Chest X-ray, PA view. Patient: 51 years old, sex M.
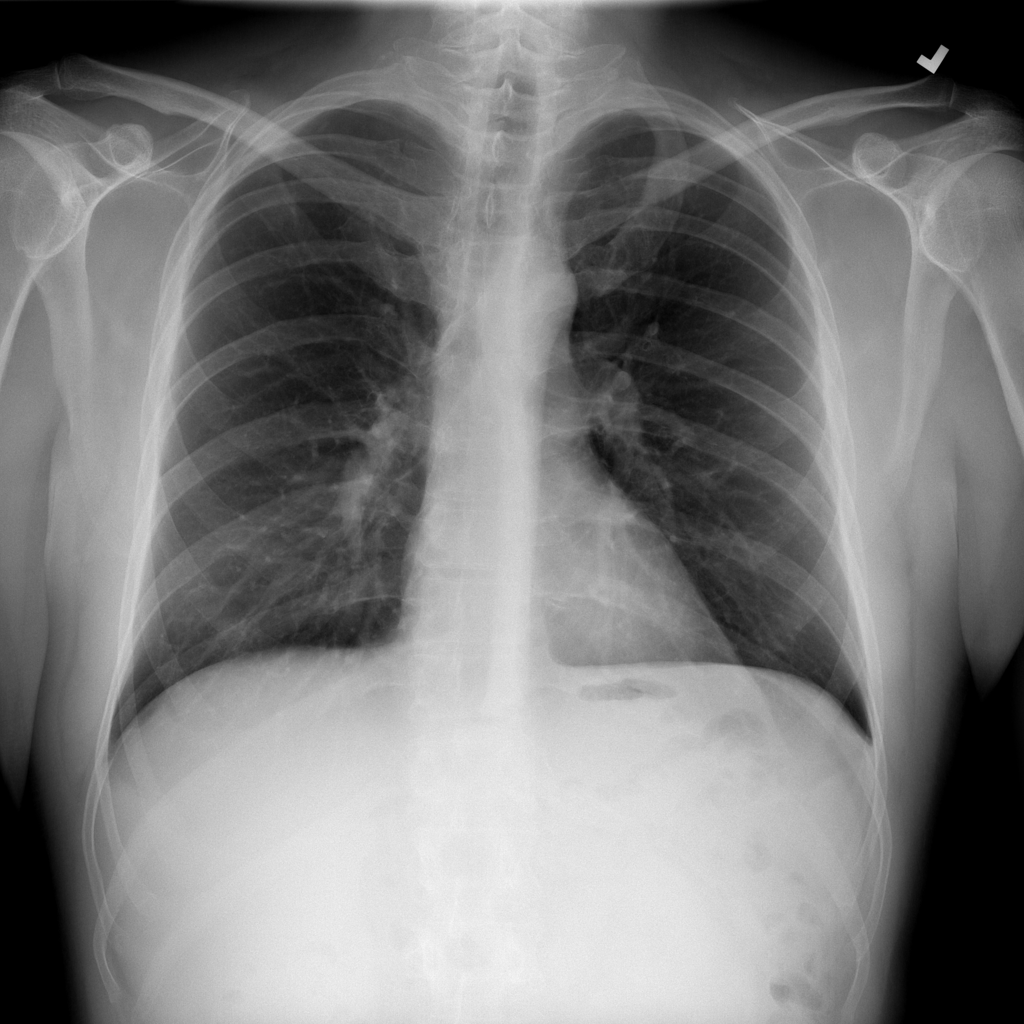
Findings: Infiltration